Question: I'm trying to figure out why this is happening. I'll have the user be @ login.php and enter their login credentials as seen in panel (1) below.
Then after successfully matching their credentials to the ones stored in the database, I'll assign a $_SESSION['username'] variable and the page is POSTed to itself (action=""), and I'll alert the user that the session variable has been set.
Ideally, I'd like to not have to alert the user the session variable has been set, and just automatically start using that $_SESSION['username'] variable immediately after they click login (and are verified successfully).
How can I achieve this? I've tried to mess around with headers by putting something like
'''
<? if (isset($_SESSION['username'])) {
header("Location: index.php");
exit();
?>
'''
But I keep getting a headers already sent error because some of the output (like my CSS, JS files) precede the form validation logic on the login.php page.

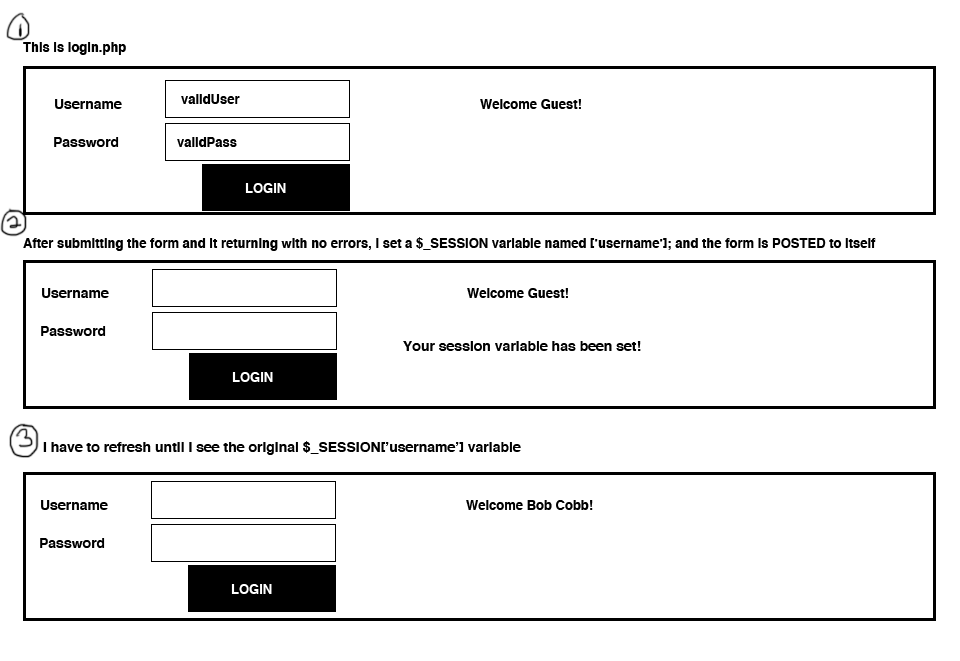
Answer: Order of operations.
Place your session creation and test-for-validity check at the very top of the page so the rest of the page can make judgment calls off the existence of '$_SESSION['username']'